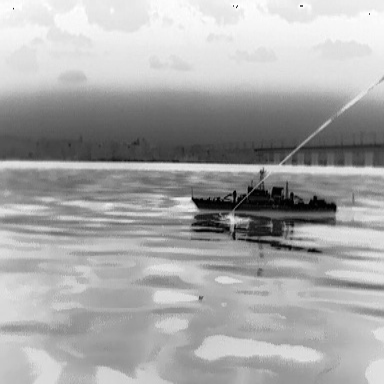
There is a warship in the infrared image.